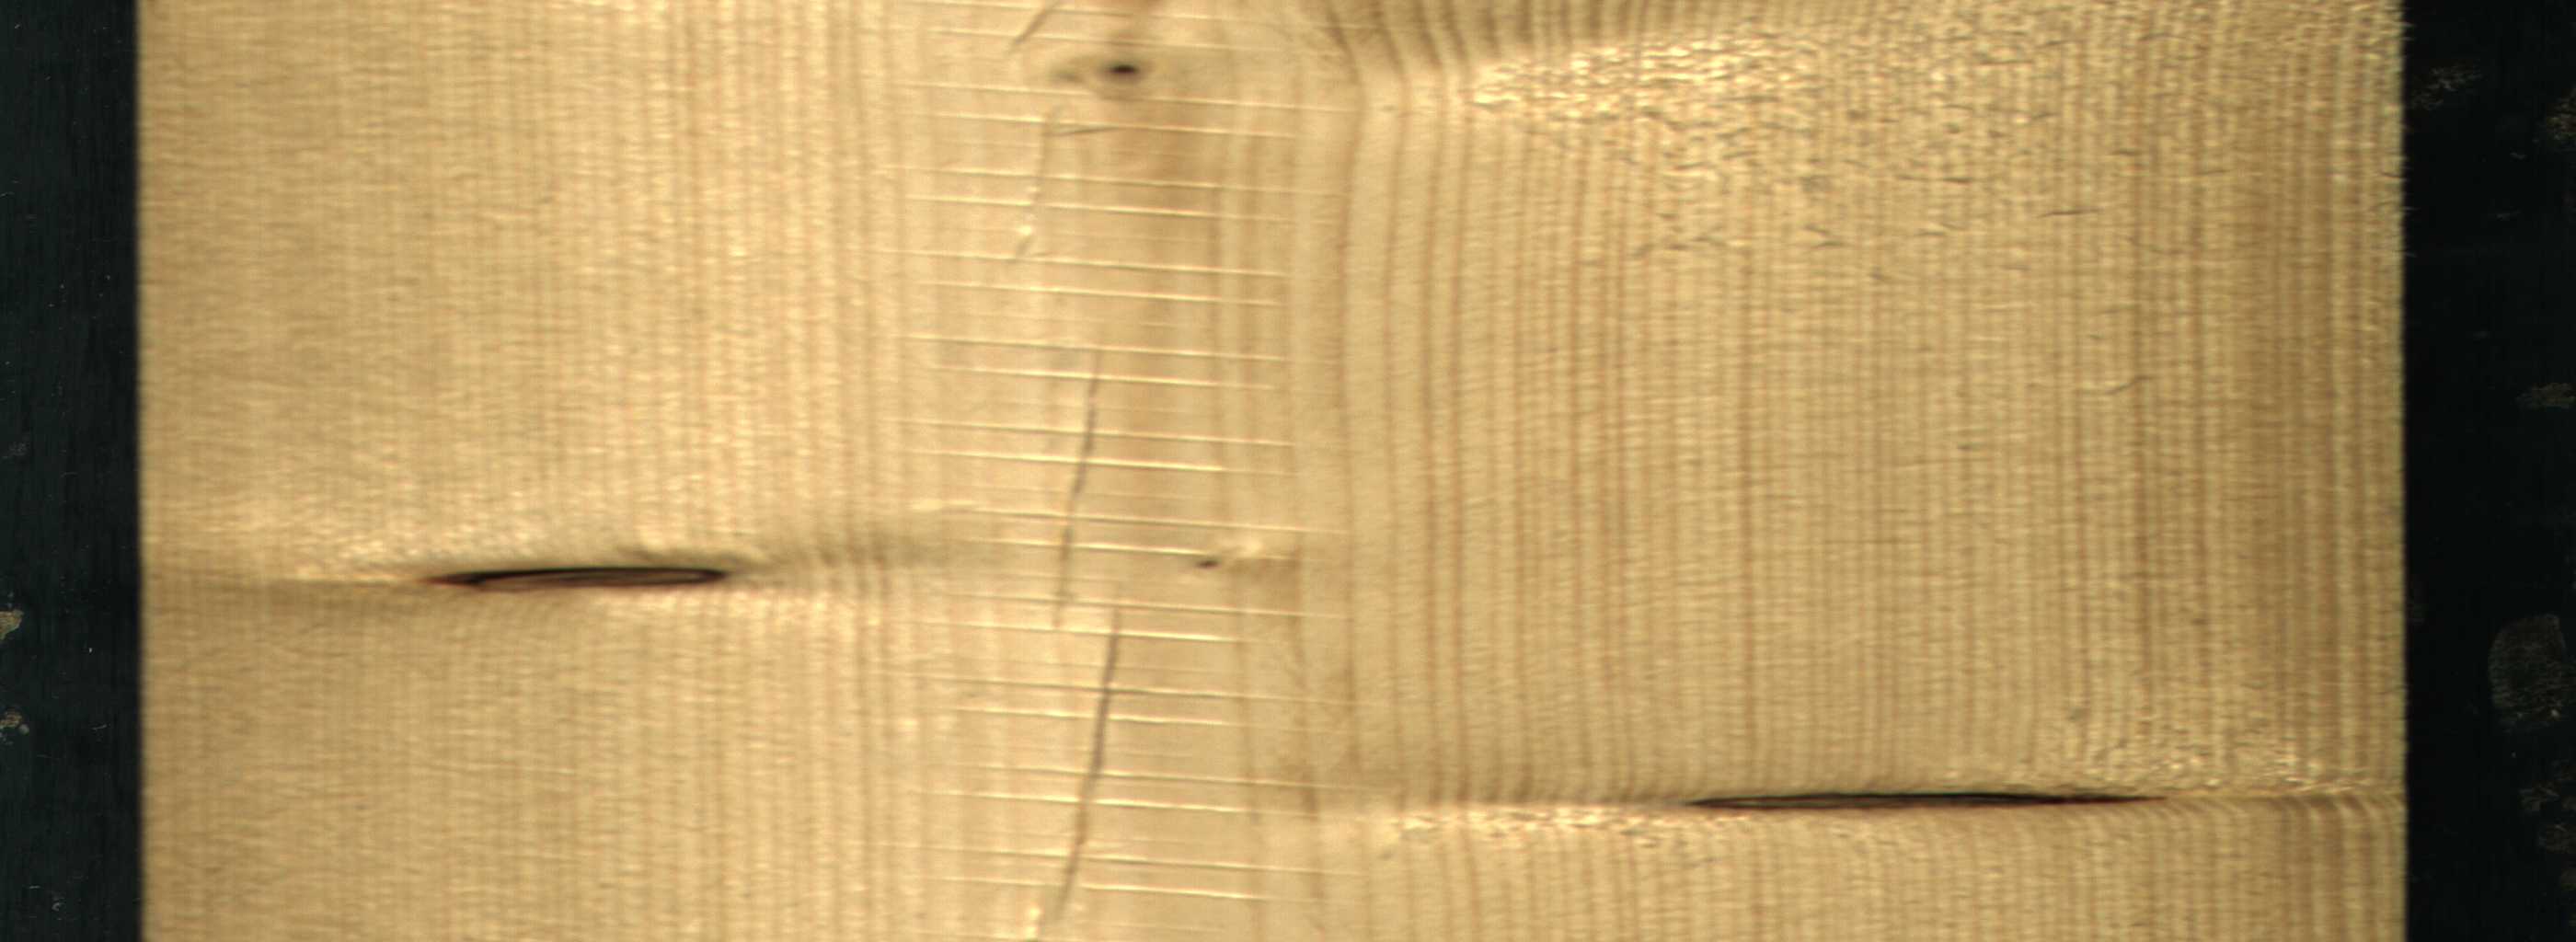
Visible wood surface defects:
Crack
Crack
Dead_Knot
Dead_Knot
Live_Knot